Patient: sex M, age 61
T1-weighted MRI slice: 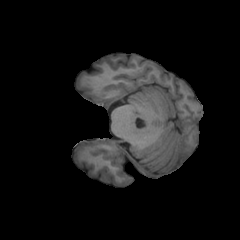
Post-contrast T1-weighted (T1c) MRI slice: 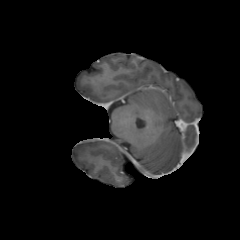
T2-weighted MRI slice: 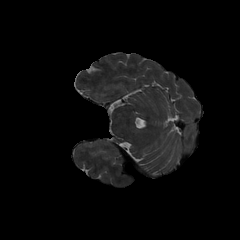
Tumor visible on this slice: no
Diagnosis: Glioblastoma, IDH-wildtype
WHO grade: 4